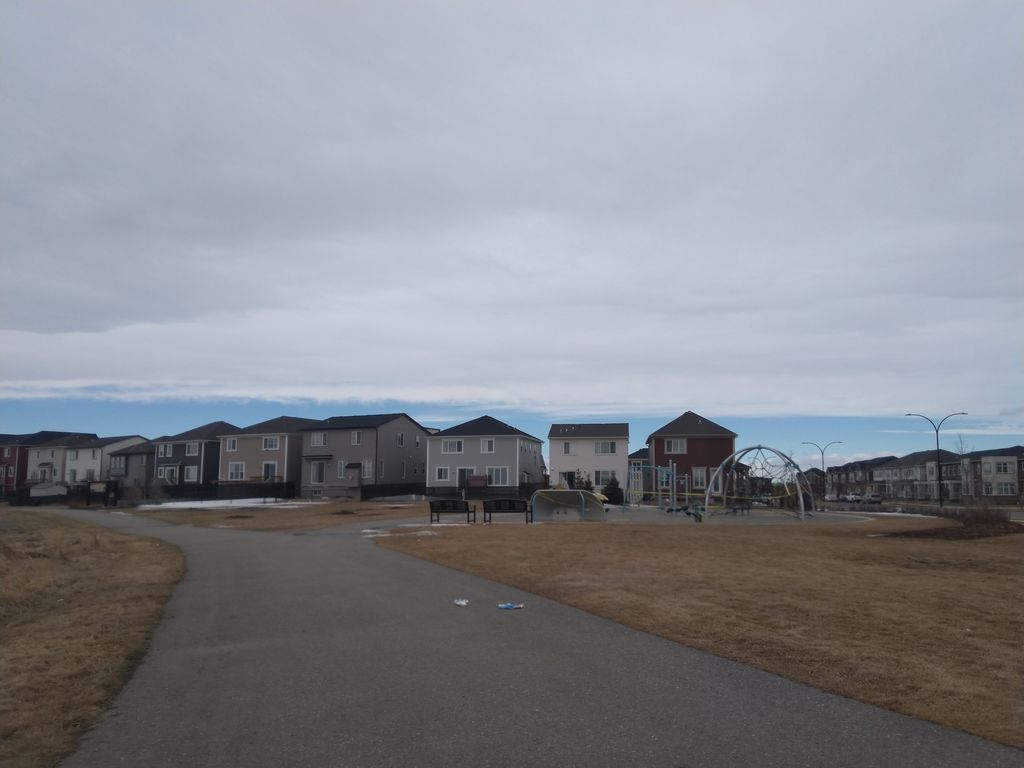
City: calgary